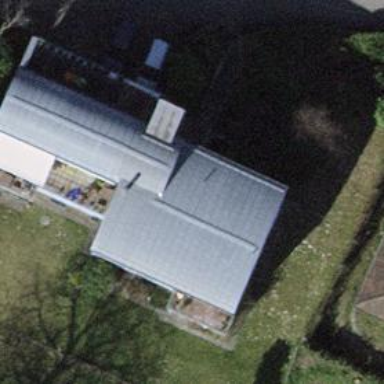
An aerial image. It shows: The distinctive building part is the roof with gambrel shape.